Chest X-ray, AP view. Patient: 66 years old, sex M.
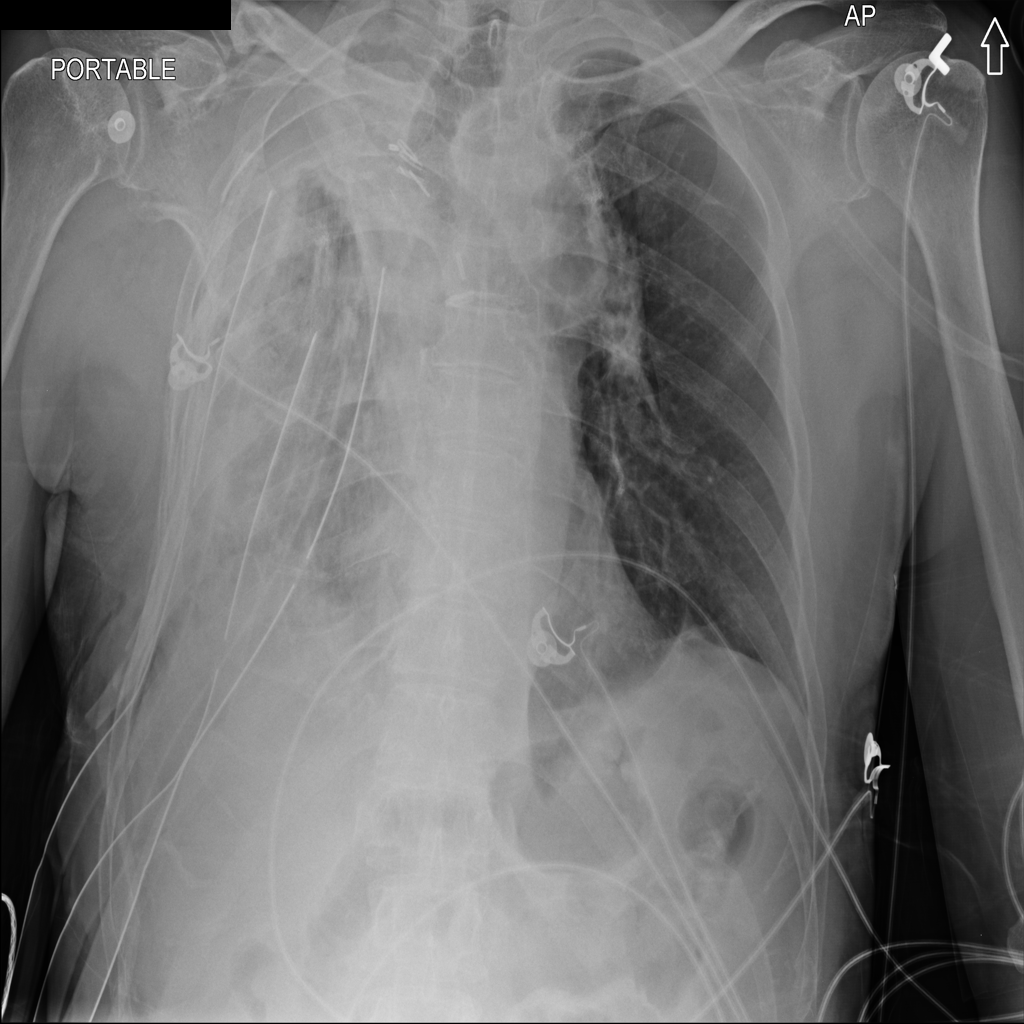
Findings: Effusion